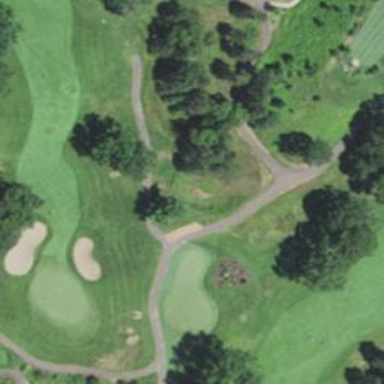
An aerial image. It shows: Path used for both walking and golf.